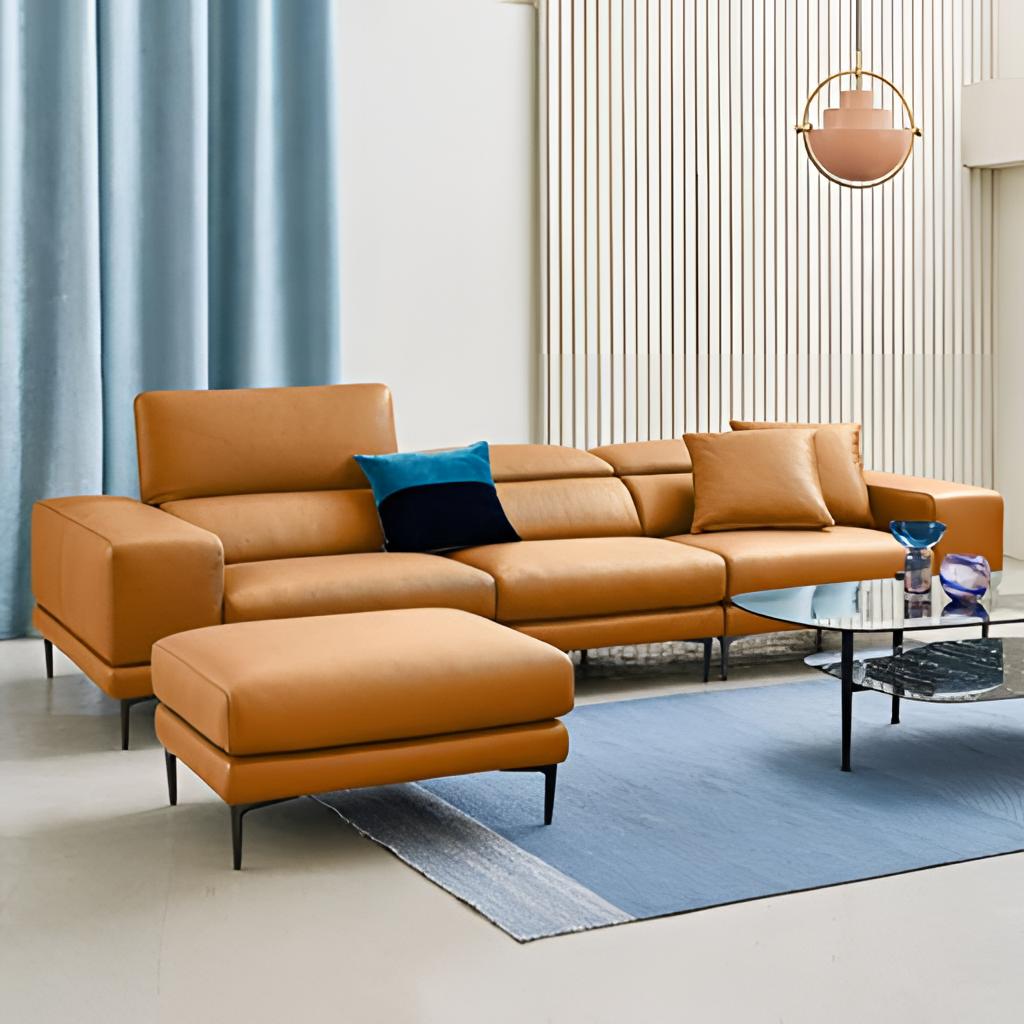
living room, caramel leather sectional sofa, tile flooring, with large square pattern, contemporary, wood wallpaper, with vertical striped pattern